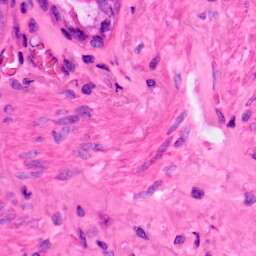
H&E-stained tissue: Lung